Interaction volume radius: 10 \u00c5
Interaction volume height: 40 \u00c5
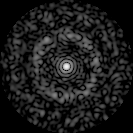
Disorder parameter: 0.8329